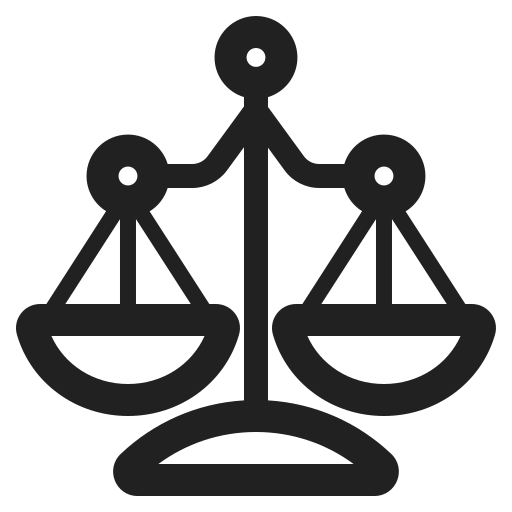
balance scale high contrast